Question: I have a custom class
'''
class RouteStop
{
public int number;
public string location;
public string street;
public string city;
public string state;
public string zip;
public RouteStop(int INnumber, string INlocation, string INstreet, string INcity, string INstate, string INzip)
{
this.number = INnumber;
this.location = INlocation;
this.street = INstreet;
this.city = INcity;
this.state = INstate;
this.zip = INzip;
}
}
'''
Then I have a list where I store RouteStop items
'''
private List<RouteStop> routeStops = new List<RouteStop>();
'''
What I am trying to archive is to load all objects from list into a listbox.
So far it does it's job but instead of actual address it just writes object name into a list such like shown below
How can I make it shows let's say number + location + street + city instead of object name?
Also in future I will need to add OnSelect event to open a new window to edit each object's data. How would I pass information about which item is selected?
Thank you very much everyone. Each answer helped. So what I did so far is changed data source to the list, overwrote ToString method to display full address in list, added new item to RouteStop with unique id and set the DisplayMember to the uniqe id so I can access selected item in future by id as well.
Thank you very much once again
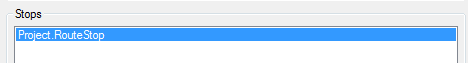
Answer: There are several options,
- - - -
That last one may be the most practical. The ListBox.Items would still be RouteStops and you can create the string as you please.
The innards of the Format event would look like:
'''
RouteStop rs = e.Item as RouteStop;
string s = ... // use rs to create a nice string
e.Value = s;
'''
To use it in a "double click" event later just do this, where url is just a property of RouteStop.
'''
private void listBox1_MouseDoubleClick(object sender, MouseEventArgs e)
{
Process.Start("iexplore.exe",((RouteStop)listBox1.SelectedItem).url);
}
'''